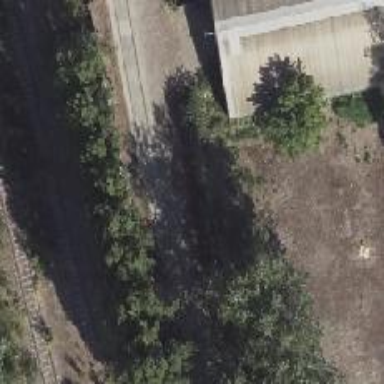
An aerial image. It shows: Disused railway with 1 track in service yard. This historic railway used to have electrification through contact line.